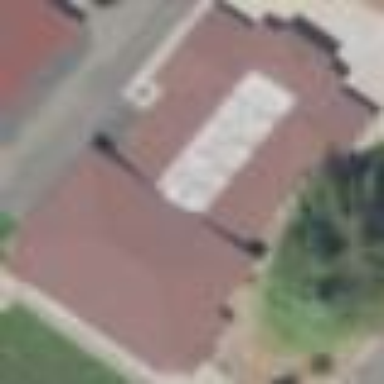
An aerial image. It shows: School building.